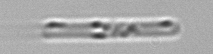
Label: Cerataulina_pelagica